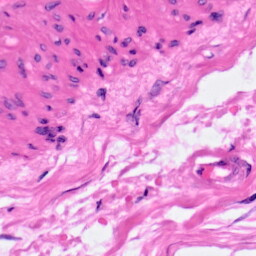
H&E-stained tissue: Pancreatic